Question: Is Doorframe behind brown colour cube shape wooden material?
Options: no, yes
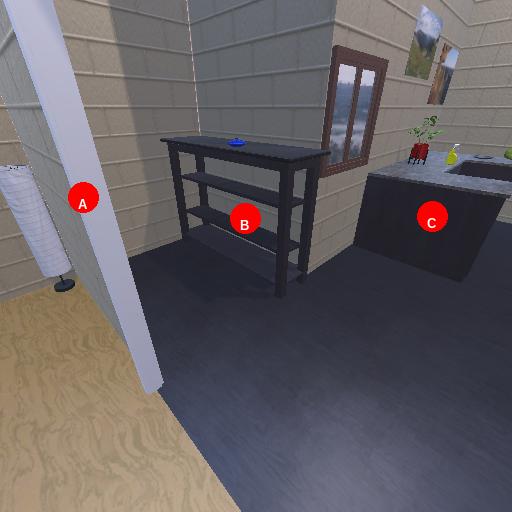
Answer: no